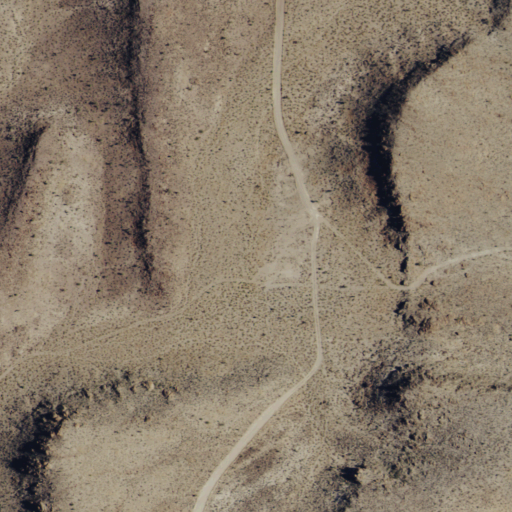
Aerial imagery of gap in Nevada named Medsger Pass containing only shrub